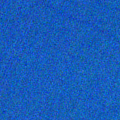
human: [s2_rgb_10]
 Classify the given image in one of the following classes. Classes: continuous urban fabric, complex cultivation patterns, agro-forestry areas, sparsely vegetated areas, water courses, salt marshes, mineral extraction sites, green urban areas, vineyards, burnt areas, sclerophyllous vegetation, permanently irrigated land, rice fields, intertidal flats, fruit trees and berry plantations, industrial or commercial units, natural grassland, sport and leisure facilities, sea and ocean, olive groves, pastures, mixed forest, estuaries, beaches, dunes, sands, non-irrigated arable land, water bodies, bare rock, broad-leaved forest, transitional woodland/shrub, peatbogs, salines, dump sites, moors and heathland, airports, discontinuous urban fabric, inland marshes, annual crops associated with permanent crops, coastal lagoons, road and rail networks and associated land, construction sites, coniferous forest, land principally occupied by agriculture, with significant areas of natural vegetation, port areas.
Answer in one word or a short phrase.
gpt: sea and ocean